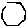
Label: hexagon